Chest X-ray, PA view. Patient: 50 years old, sex F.
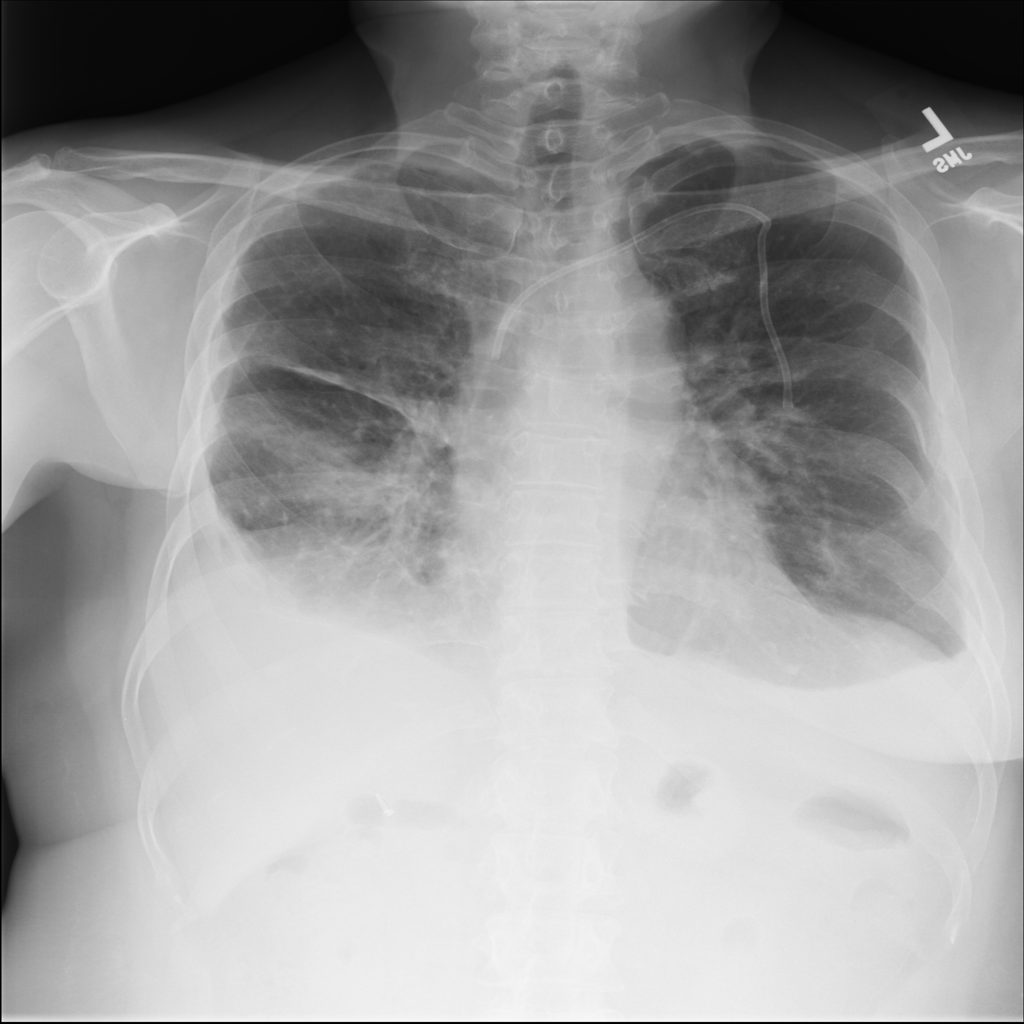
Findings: Effusion